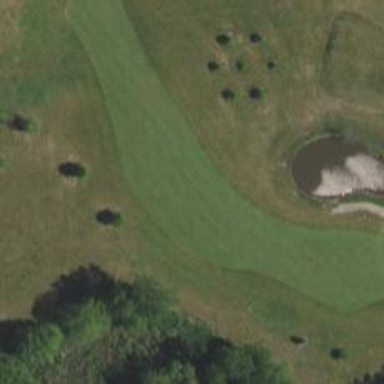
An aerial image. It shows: View of golf hole.